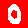
Digit: 0